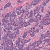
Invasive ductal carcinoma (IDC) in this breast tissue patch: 1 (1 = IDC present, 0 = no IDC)